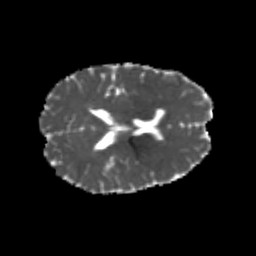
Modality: MD
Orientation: axial
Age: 24
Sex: female
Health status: healthy
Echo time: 0.074 s